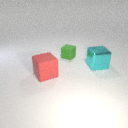
large red rubber cube in front of large cyan metal cube